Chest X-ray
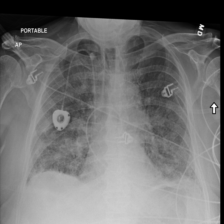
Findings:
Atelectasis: negative
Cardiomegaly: negative
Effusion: negative
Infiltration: negative
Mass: negative
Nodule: negative
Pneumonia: negative
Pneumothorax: negative
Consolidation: positive
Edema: negative
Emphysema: negative
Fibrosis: negative
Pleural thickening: negative
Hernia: negative